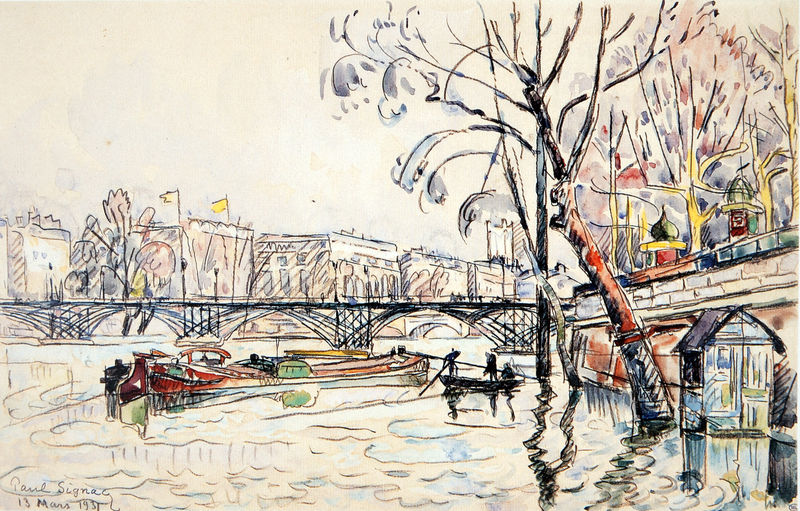
Titel: Le Pont des Arts. Inondation, Die Brücke "Pont des Arts. Überschwemmung
Künstler: Paul Signac
Standort: Paris
Institution: Musée du Louvre
Schlagwörter: baum, blau, blätter, dunkel, himmel, mann, wasser, weiß, aquarell, baumstämme, bäume, fluss, gelb, grün, himmerl, impressionismus, landschaft, menschen, ocker, see, stadt, ufer, braun, bunt, frankreich, grau, hell, kreide, männer, orange, paris, pfeiler, schwarz, skizze, szene, zeichnung, gebäude, haus, rot, schloss, beige, fest, feier, mensch, stein, steine, holland, signatur, bach, baumstamm, gracht, häuser, spiegelung, brücke, gewässer, hütte, kanal, hochwasser, personen, blatt, person, zart, boot, boote, kahn, paddel, ruder, turm, farbig, gischt, schiff, schiffe, welle, wellen, papier, bogen, fahnen, fassade, italien, pflaster, venedig, studie, fahne, fischer, schiffer, farben, mauer, farbe, lila, violett, linien, backstein, herbst, steinmauer, winter, ausflug, signiert, kähne, seine, promenade, quai, häuschen, kutter, duktus, ruderboot, ruderer, maler, streifen, jahreszahl, baumkrone, baumkronen, striche, zinnen, anfang 20. jahrhundert, stadtansicht, bögen, eisen, tusche, burg, türme, zwiebelturm, palast, übergang, balustrade, linie, beton, minimalistisch, paul, druck, radierung, stich, pflastersteine, strich, koloriert, entwurf, stift, tinte, anwesen, konstruktion, uferpromenade, plan, signac, fähre, flaggen, stange, fähnchen, stahl, mars, handschrift, brücken, pont, zinne, backsteine, federzeichnung, buntstift, pont des arts, pointillismus, paul signac, stifte, binnensee, ruderschiff, frachter, durchfahrt, repräsentativ, baluster, gondel, gondeln, gondoliere, motorboot, canal grande, festlichkeit, hüser, linein, minimal, nierderlande, paddelboot, samaritaine, staffagen, vach, landschafts, stocherkahn, rialto, märz, himmelö, schleppkahn, litfassäule, littfasssäule, 3, dluß, stichzeichnung, littfasssäube, 1931, 1955, stechboot, stockkahn